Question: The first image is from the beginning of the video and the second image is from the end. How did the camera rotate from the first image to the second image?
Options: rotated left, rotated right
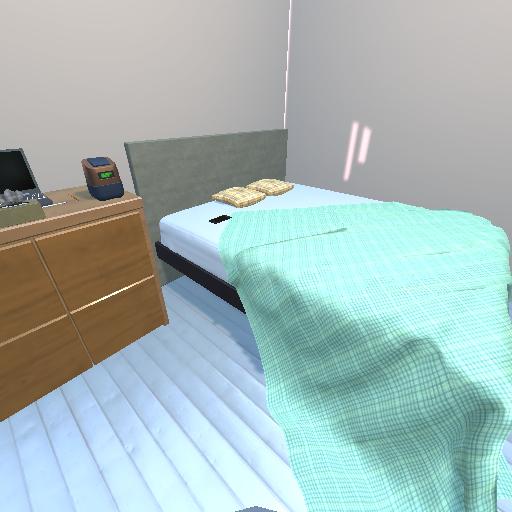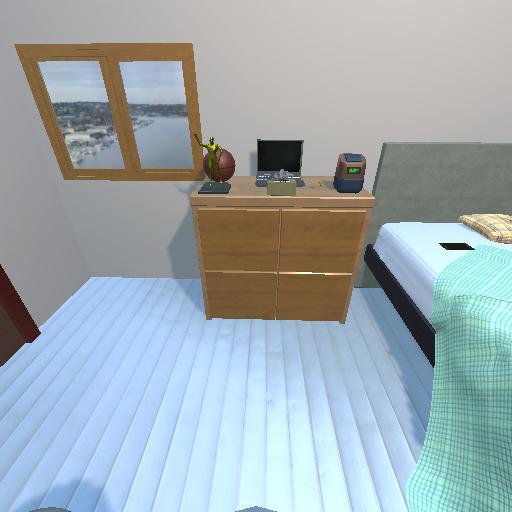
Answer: rotated left